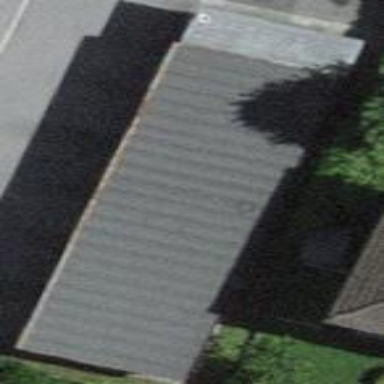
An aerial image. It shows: View of roof of building.